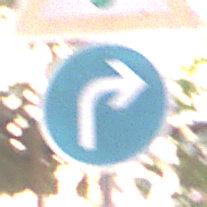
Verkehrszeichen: VorgeschriebeneFahrtrichtungRechts
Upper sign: Lichtzeichenanlage
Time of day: MorningAfternoon
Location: Outdoor (Urban)
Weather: Clear
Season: NotSpecified
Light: Natural